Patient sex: M
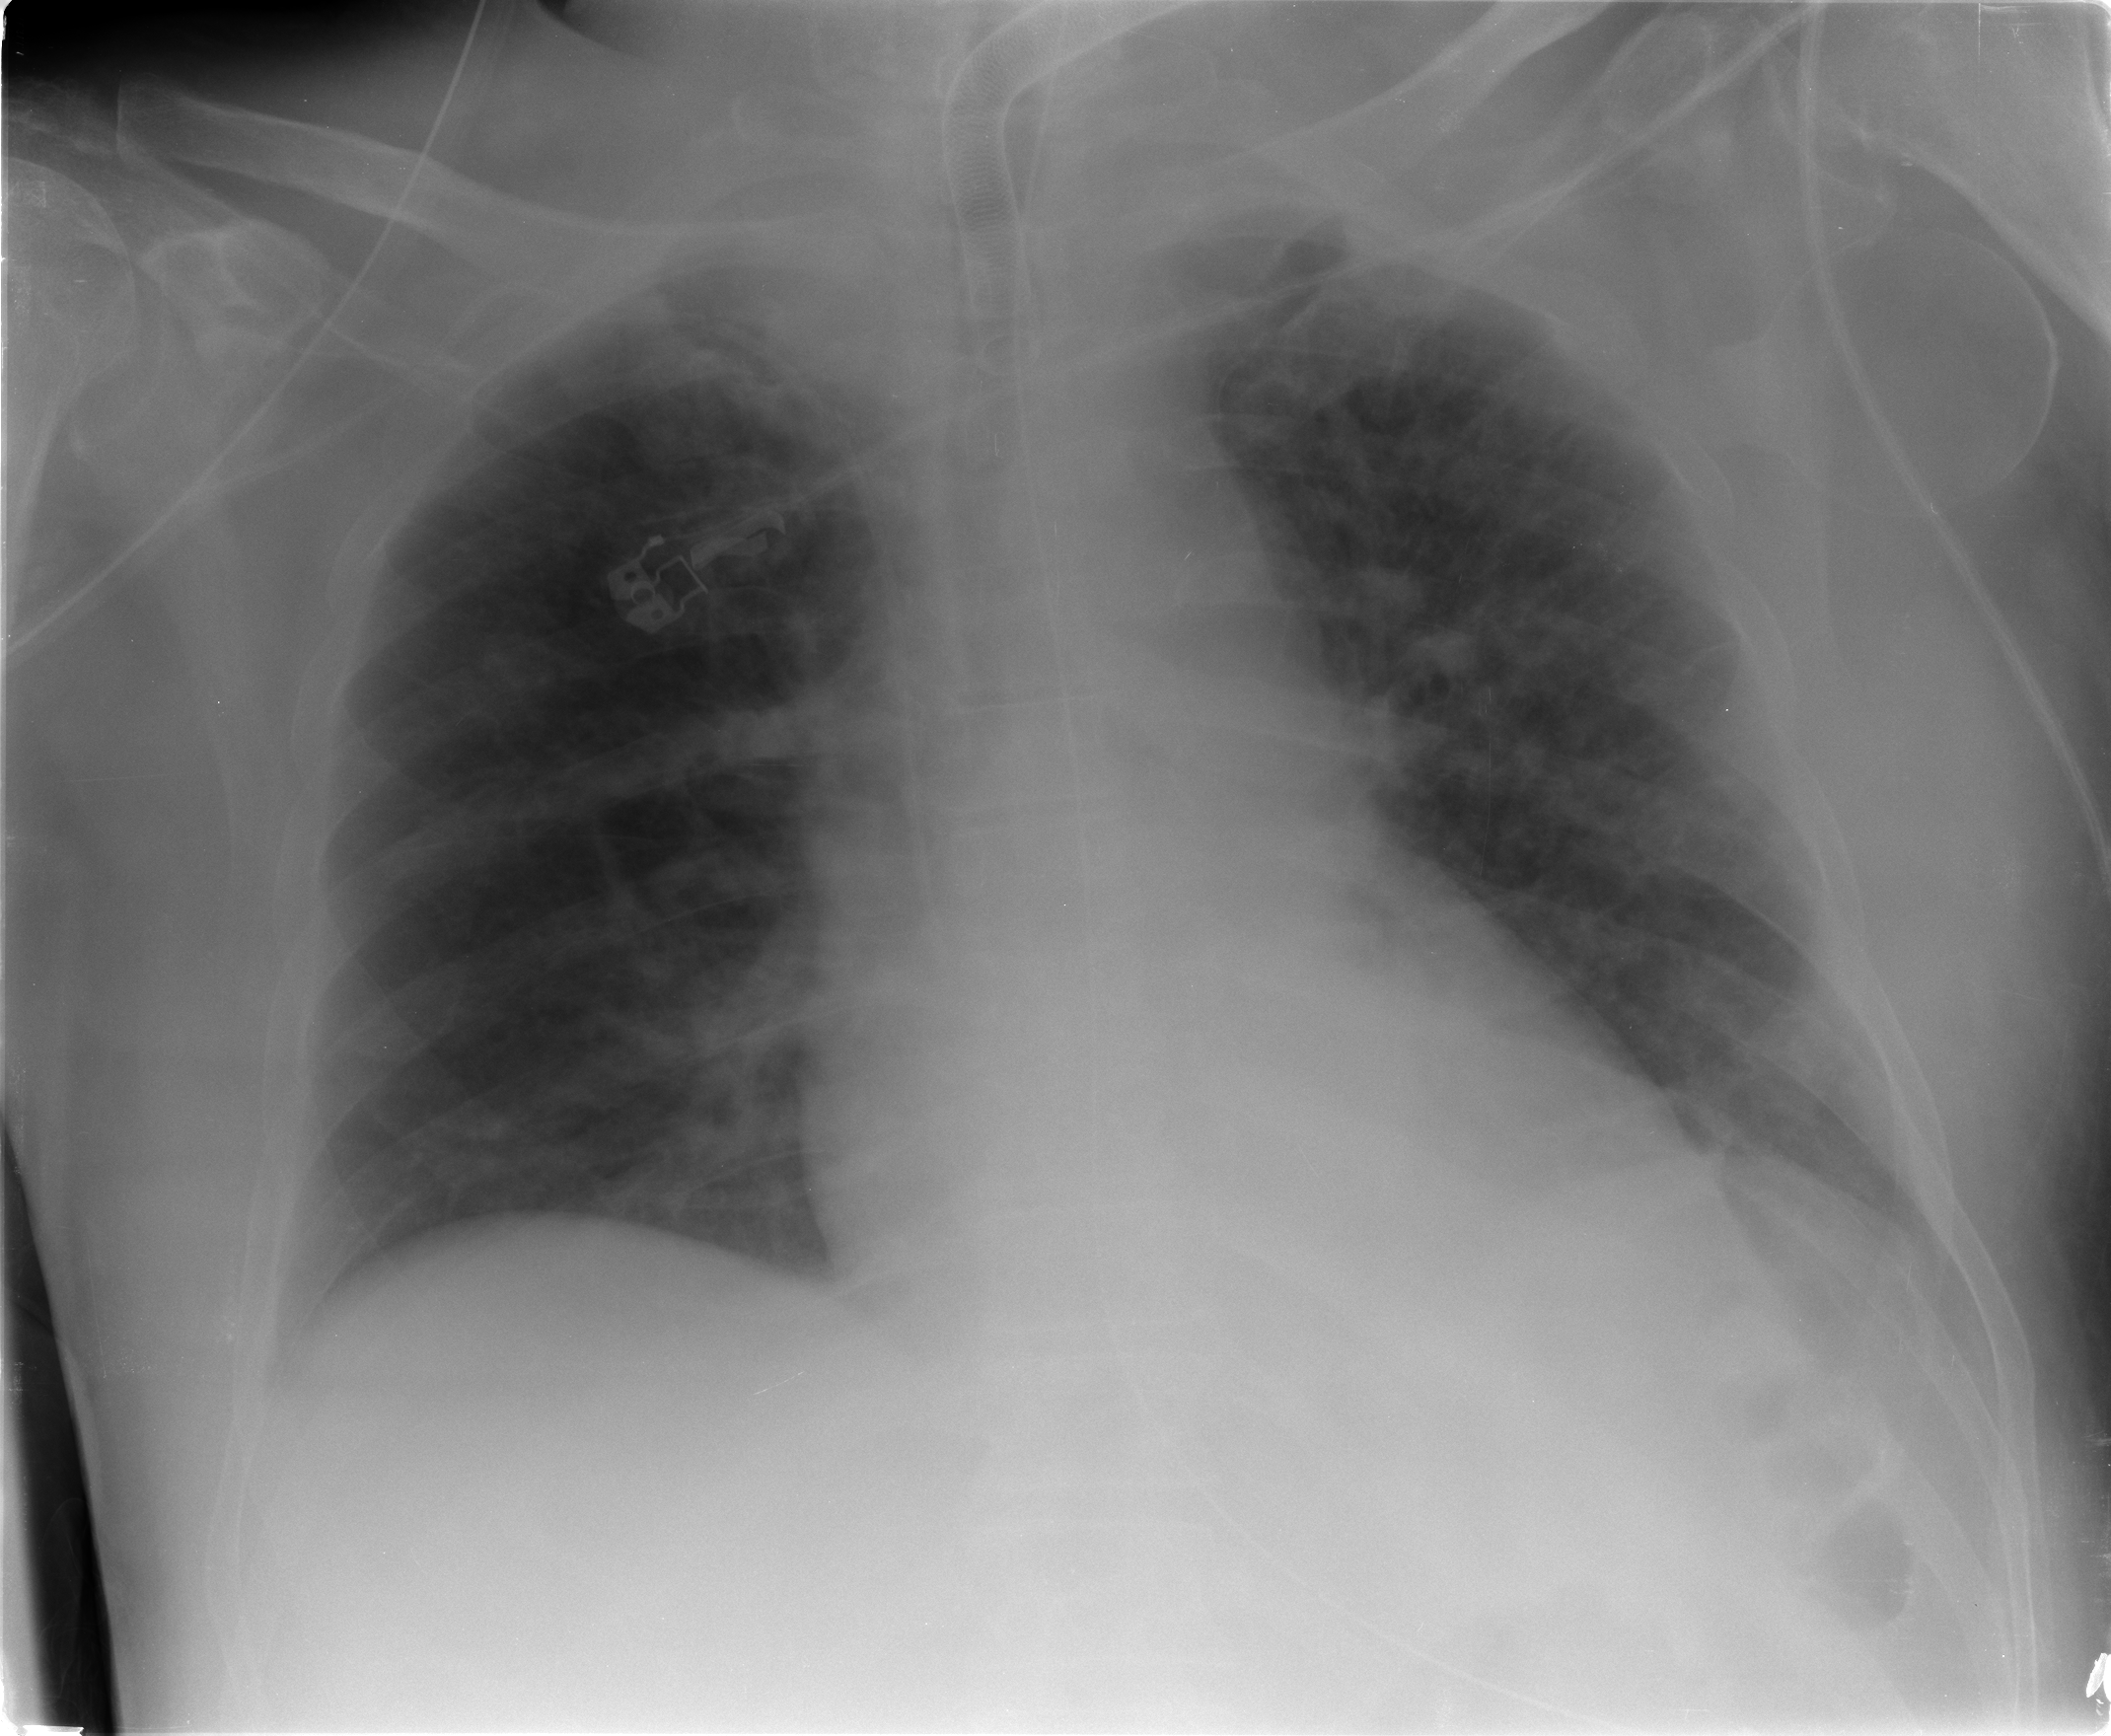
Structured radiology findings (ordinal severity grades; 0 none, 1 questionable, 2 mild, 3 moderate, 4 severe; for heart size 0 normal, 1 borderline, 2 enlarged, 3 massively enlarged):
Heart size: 1
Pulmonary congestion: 2
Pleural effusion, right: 0
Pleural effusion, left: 2
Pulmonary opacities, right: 0
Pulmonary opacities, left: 0
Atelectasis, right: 0
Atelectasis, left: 2